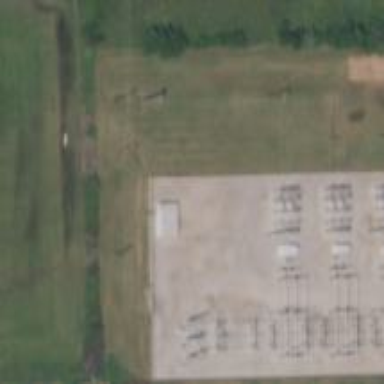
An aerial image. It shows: Power substation.